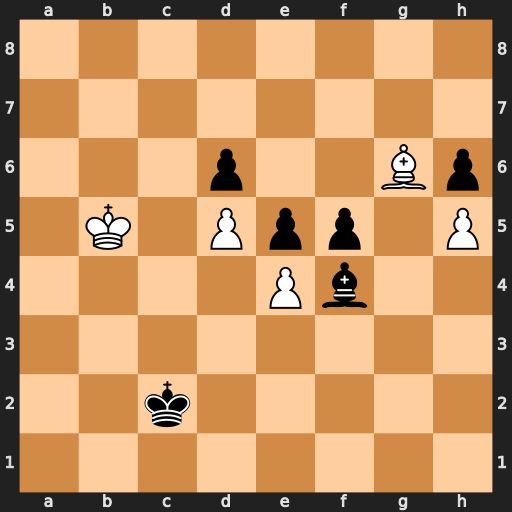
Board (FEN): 8/8/3p2Bp/1K1Ppp1P/4Pb2/8/2k5/8
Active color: w
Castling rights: -
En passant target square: -
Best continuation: exf5 Kc3 f6 Bg5 f7